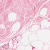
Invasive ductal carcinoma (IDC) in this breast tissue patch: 0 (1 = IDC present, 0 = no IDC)